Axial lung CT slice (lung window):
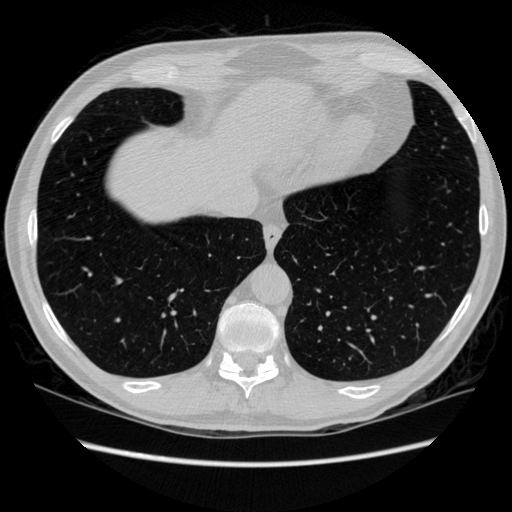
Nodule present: no